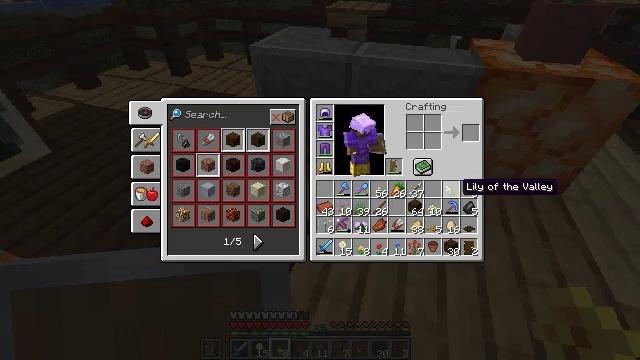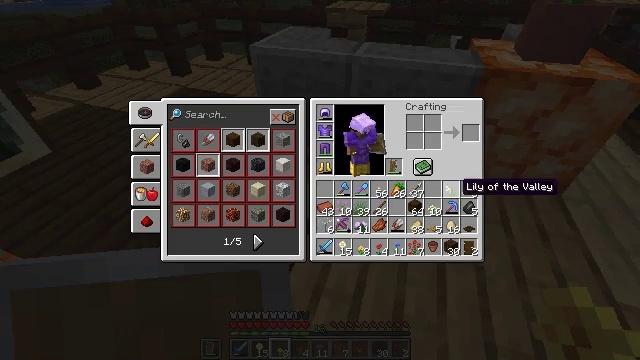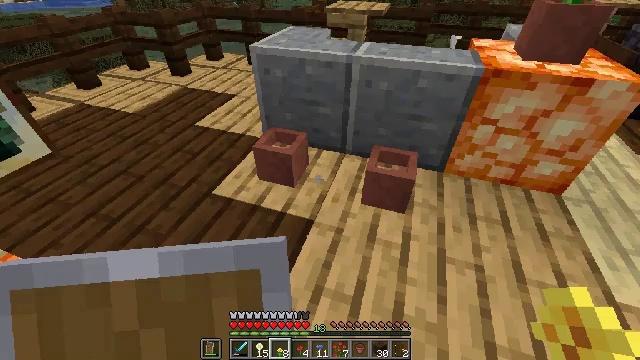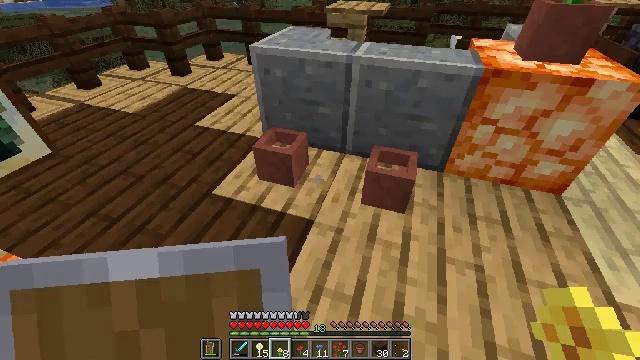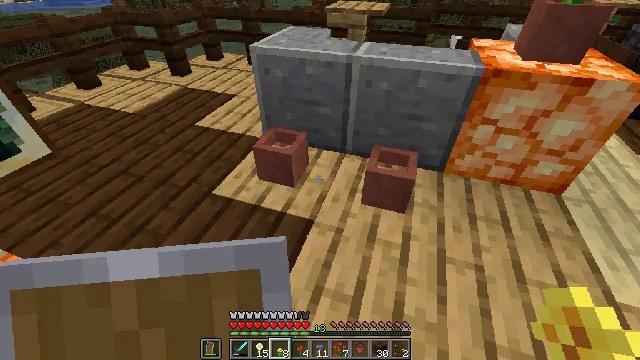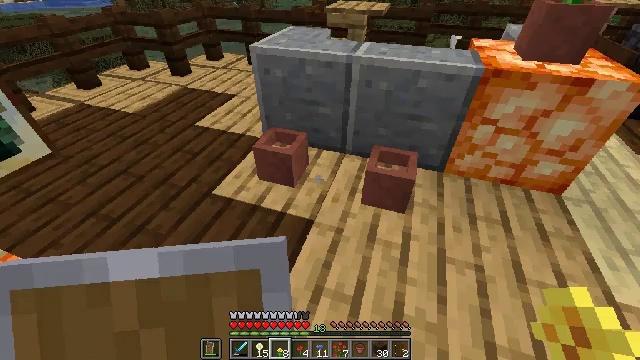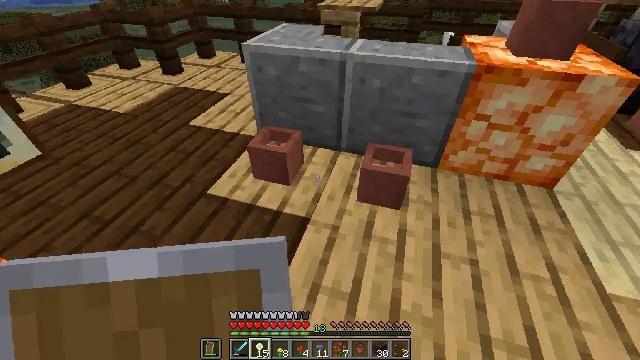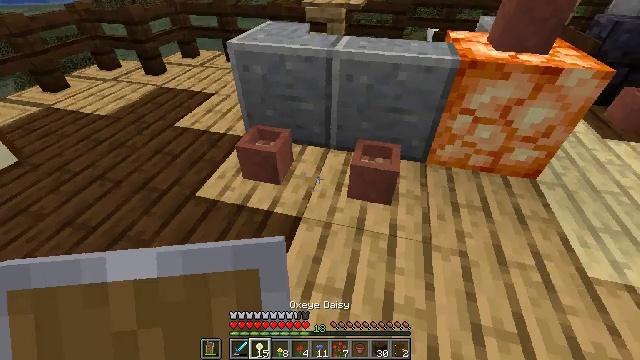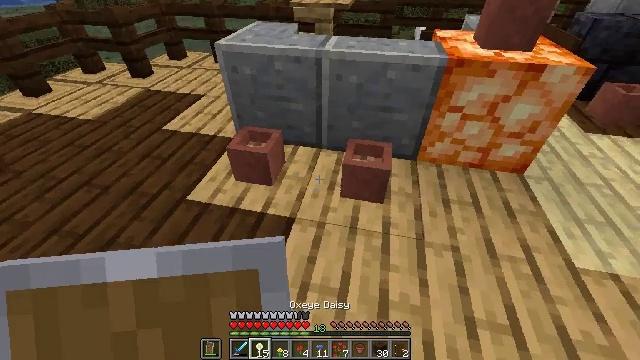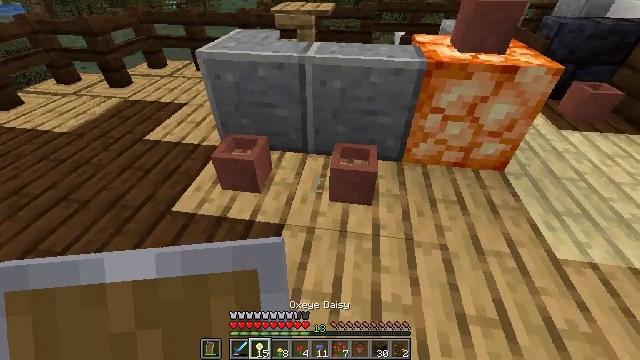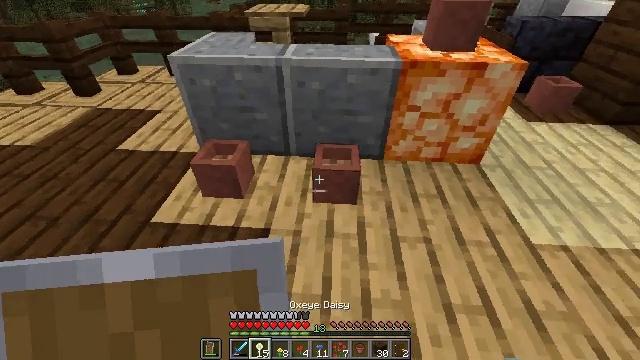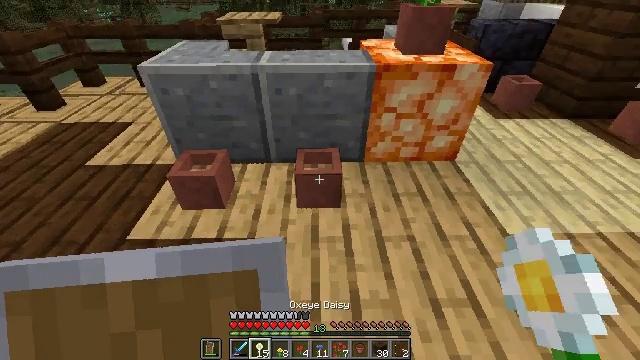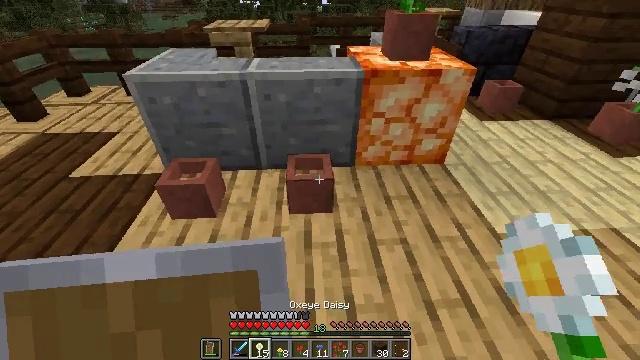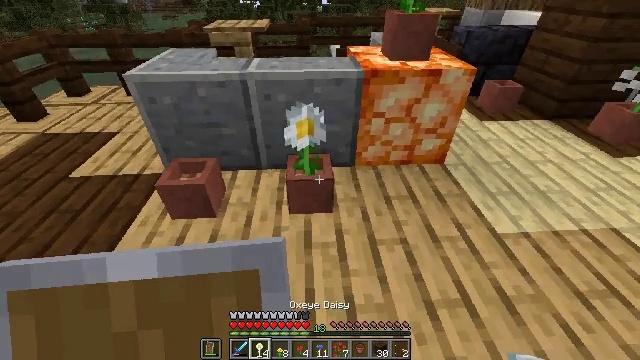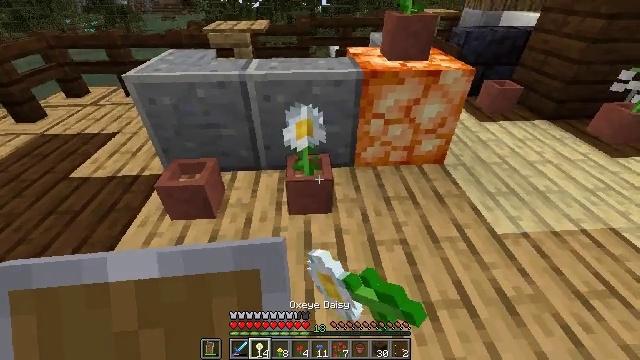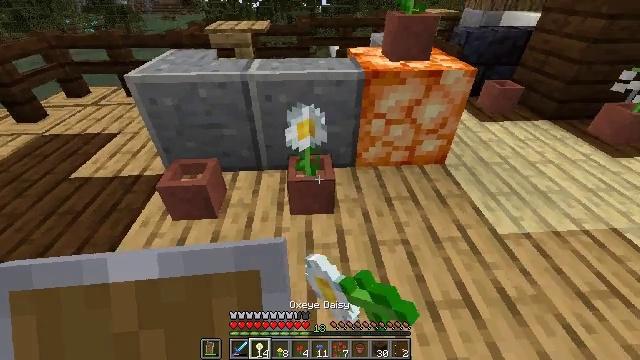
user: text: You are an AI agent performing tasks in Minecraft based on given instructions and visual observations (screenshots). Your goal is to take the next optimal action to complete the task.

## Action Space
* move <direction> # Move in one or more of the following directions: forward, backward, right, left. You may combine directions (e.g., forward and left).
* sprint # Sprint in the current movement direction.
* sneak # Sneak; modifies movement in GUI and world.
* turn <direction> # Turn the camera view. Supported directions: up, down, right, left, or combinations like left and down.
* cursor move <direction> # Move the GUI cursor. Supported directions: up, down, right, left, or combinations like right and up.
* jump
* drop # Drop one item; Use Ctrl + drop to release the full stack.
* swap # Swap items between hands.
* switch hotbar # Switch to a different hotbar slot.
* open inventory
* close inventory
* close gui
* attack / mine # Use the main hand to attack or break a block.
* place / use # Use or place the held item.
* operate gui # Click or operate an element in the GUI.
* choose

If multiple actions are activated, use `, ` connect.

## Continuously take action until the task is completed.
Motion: motion action
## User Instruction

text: Collect the potted oxeye daisy from a planter.
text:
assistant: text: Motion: no_op
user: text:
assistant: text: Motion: no_op
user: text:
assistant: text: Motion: close gui
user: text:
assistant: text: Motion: no_op
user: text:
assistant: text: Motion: no_op
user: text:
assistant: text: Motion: turn right, switch to hotbar 2
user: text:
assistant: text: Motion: turn right, switch to hotbar 2
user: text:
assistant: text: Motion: turn right, switch to hotbar 2
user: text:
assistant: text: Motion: turn right and up
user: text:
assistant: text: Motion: turn right
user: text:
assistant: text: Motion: turn right and up
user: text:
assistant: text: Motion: turn right and up
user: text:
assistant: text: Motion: use / place
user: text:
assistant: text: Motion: use / place
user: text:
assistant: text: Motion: move left, use / place
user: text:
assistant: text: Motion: move left
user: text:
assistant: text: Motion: move left, turn left
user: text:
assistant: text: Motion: move left, turn left and up
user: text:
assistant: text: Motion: turn left and up
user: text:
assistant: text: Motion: turn left
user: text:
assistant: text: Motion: turn left
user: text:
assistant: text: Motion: no_op
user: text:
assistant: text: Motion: no_op
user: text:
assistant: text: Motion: use / place
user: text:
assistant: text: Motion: use / place
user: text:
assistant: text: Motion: turn right and down, use / place
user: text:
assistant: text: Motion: no_op
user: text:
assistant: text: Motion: turn right
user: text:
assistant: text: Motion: turn right
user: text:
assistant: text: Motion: use / place